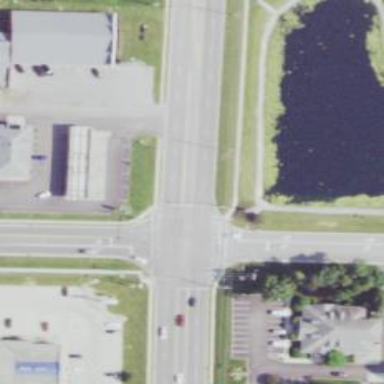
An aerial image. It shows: Crossing on asphalt footway.